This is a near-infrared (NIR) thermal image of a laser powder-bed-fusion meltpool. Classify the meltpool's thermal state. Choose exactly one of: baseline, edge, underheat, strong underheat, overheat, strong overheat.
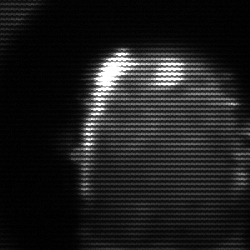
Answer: baseline